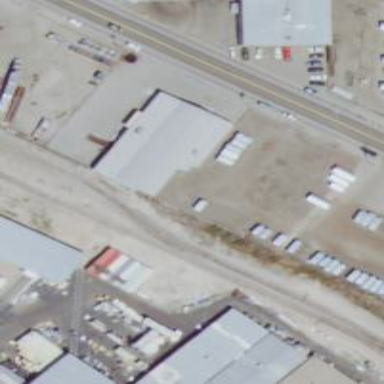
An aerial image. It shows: Railway siding with rails.